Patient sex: M
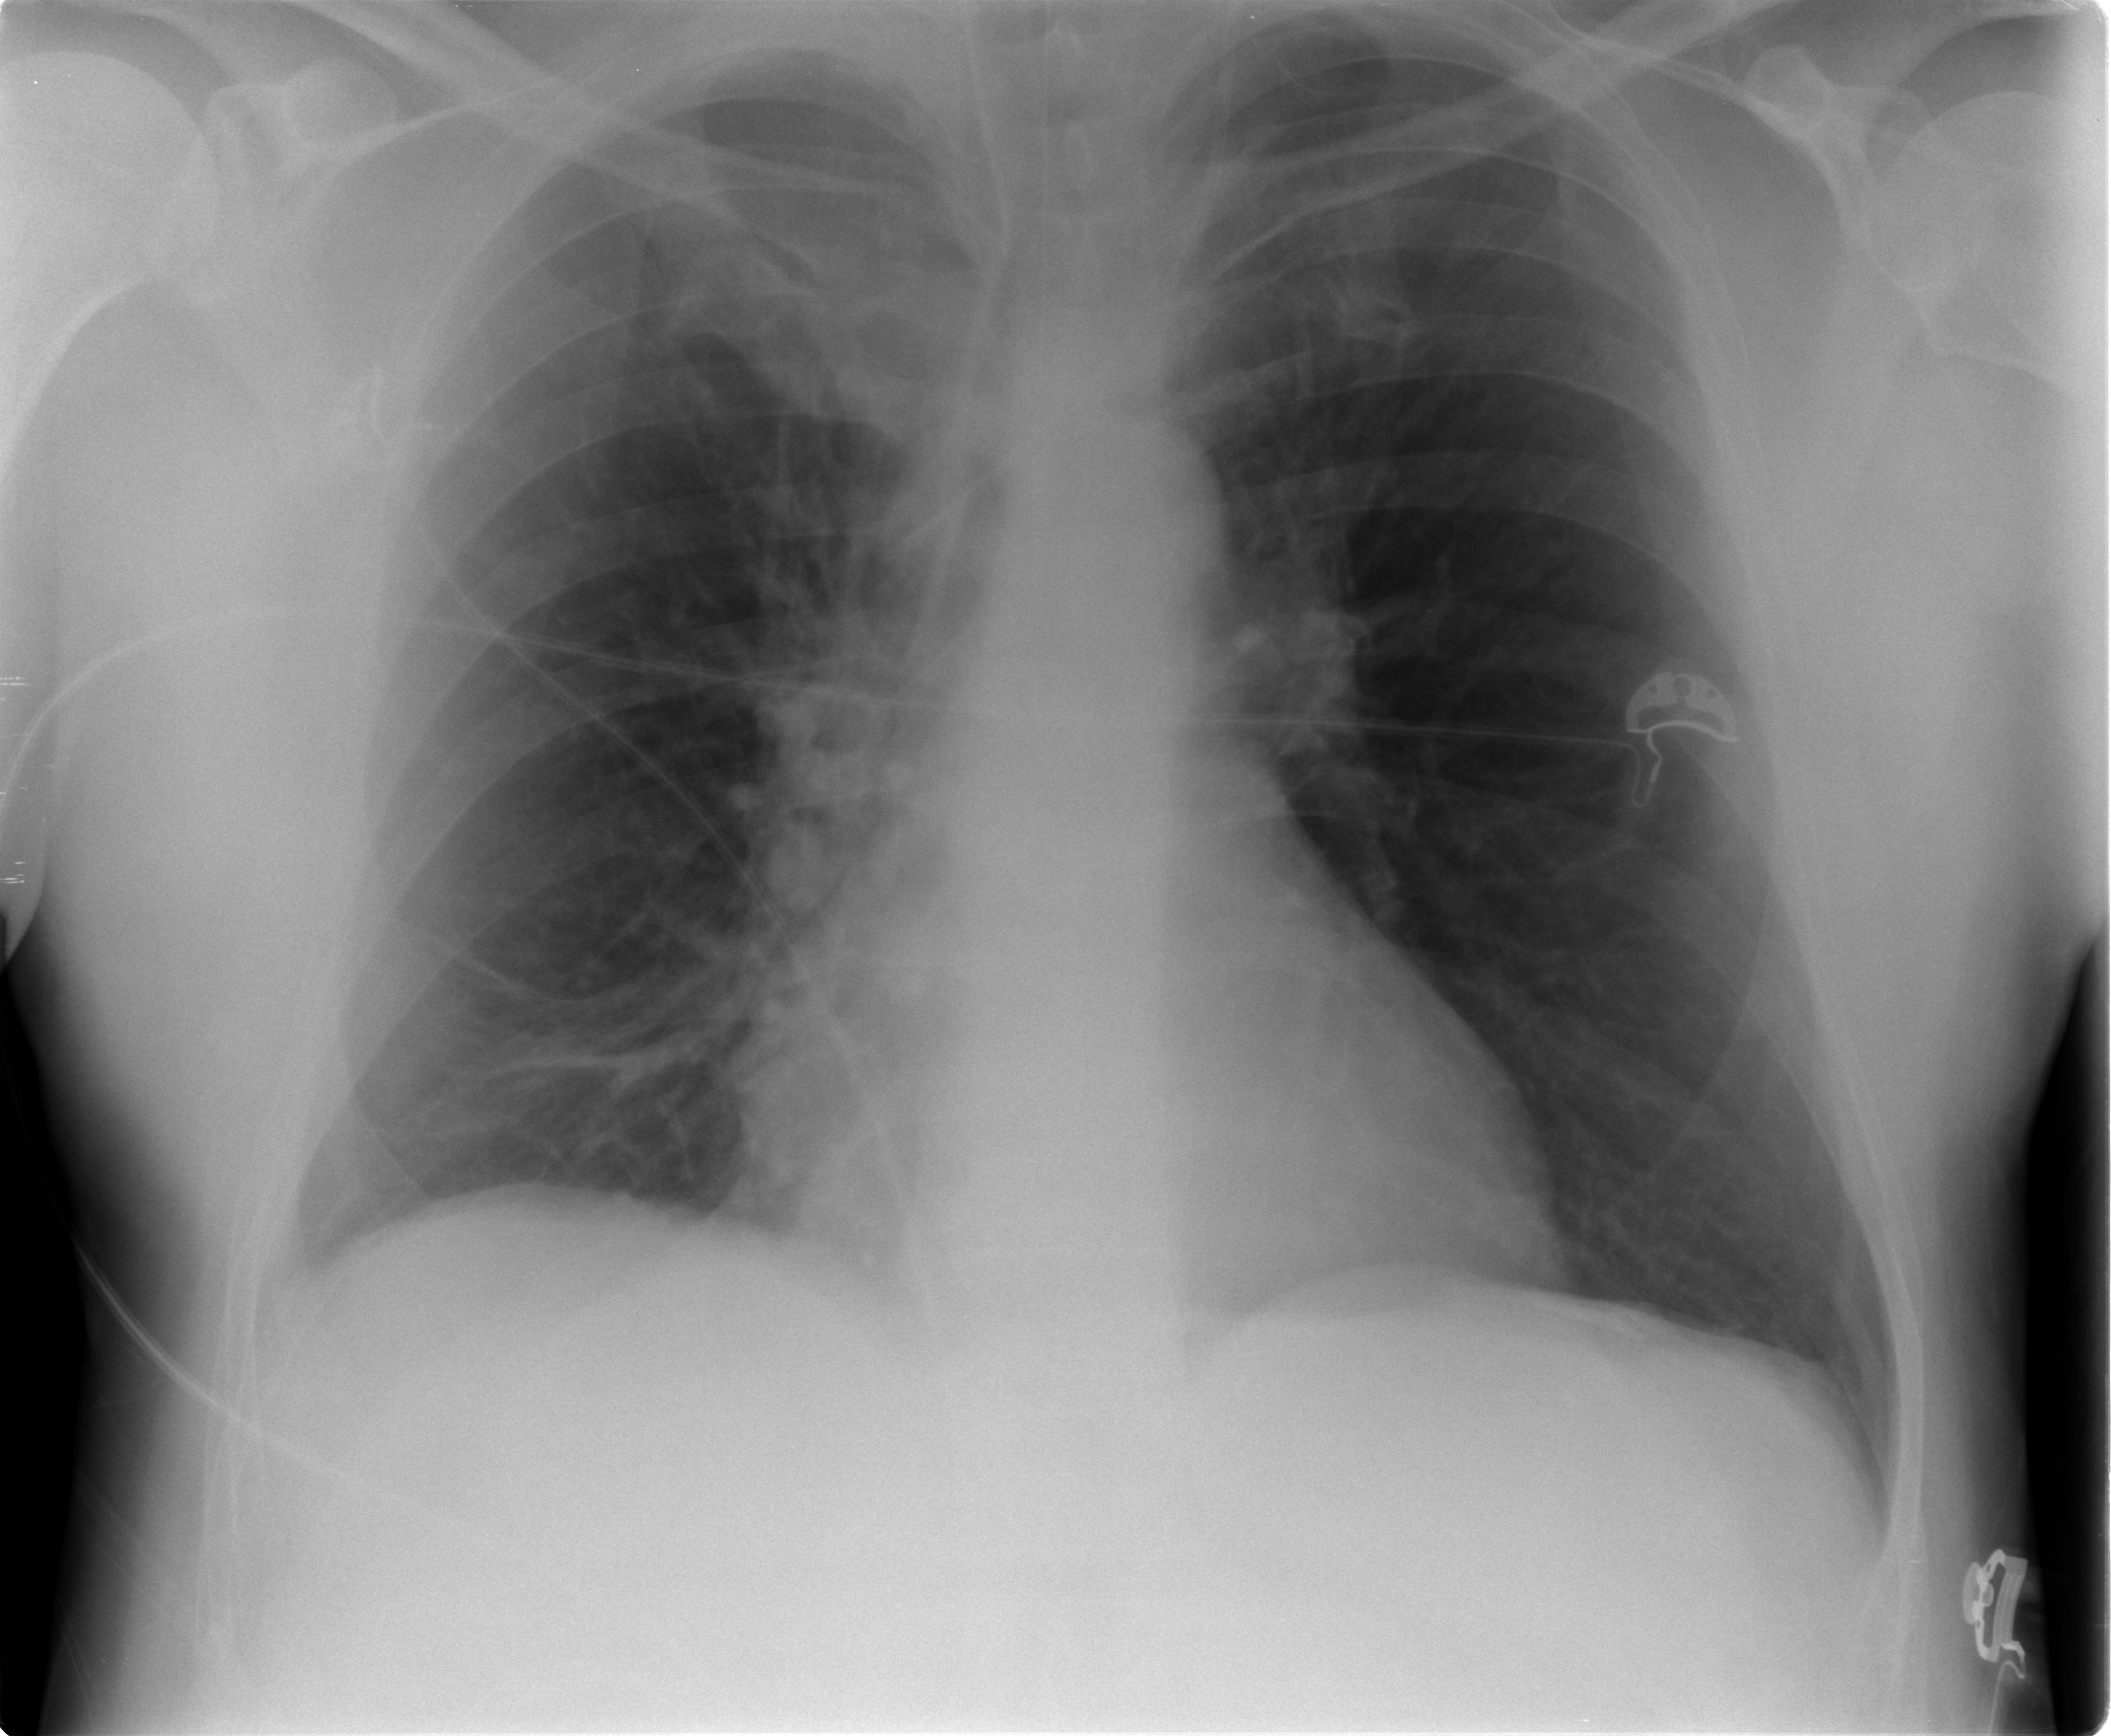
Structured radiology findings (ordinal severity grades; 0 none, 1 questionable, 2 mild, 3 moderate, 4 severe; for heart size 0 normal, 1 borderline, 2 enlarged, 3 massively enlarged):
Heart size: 0
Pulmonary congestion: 0
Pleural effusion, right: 0
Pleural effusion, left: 0
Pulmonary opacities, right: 0
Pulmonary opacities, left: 0
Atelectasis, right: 2
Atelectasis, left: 0